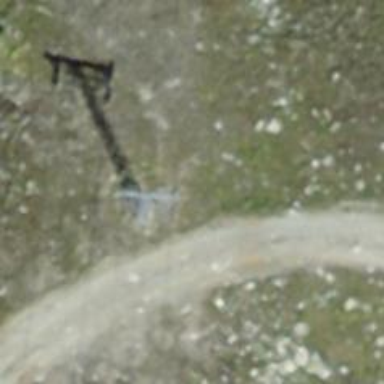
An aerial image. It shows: Pylon for aerialway.